The trace is the raw vibration amplitude of a rotating bearing as a function of time. Based on the visible evidence, which condition applies: normal, inner_race, outer_race, ball?
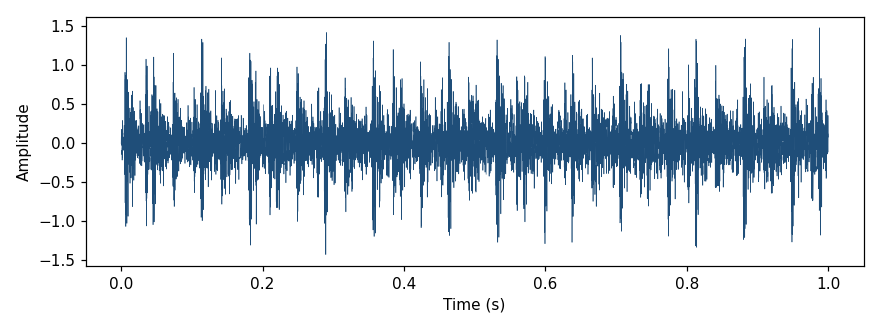
Answer: outer_race